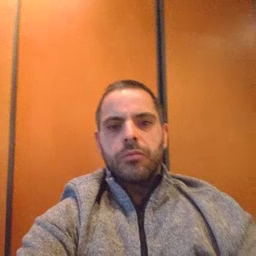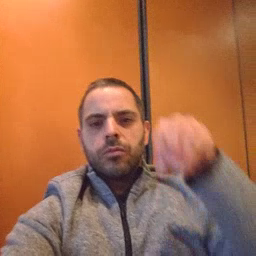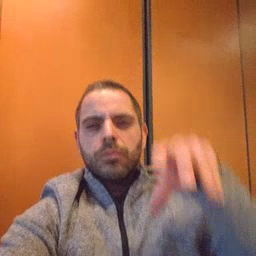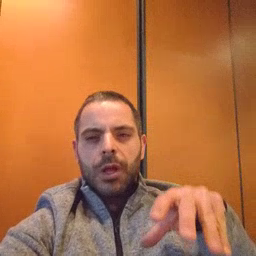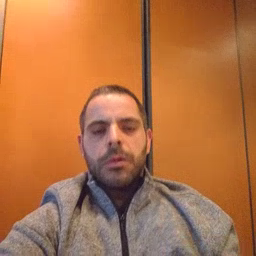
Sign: drop